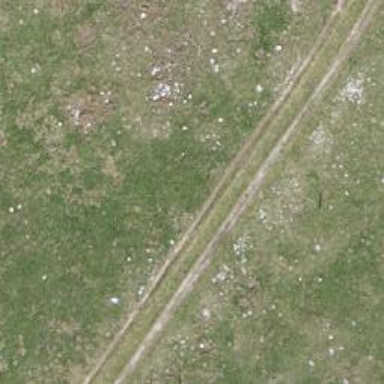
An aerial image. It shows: Track road with grade4 tracktype.